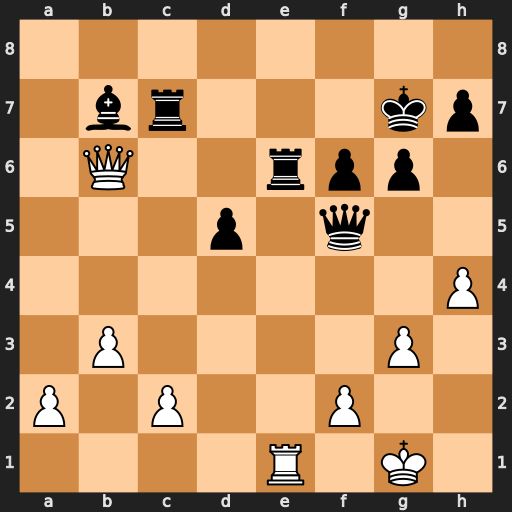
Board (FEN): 8/1br3kp/1Q2rpp1/3p1q2/7P/1P4P1/P1P2P2/4R1K1
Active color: w
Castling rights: -
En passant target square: -
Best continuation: Qxc7+ Kh6 Rxe6 Qxe6 Qxb7 Qe1+ Kg2